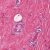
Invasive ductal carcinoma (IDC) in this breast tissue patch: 0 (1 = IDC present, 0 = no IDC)